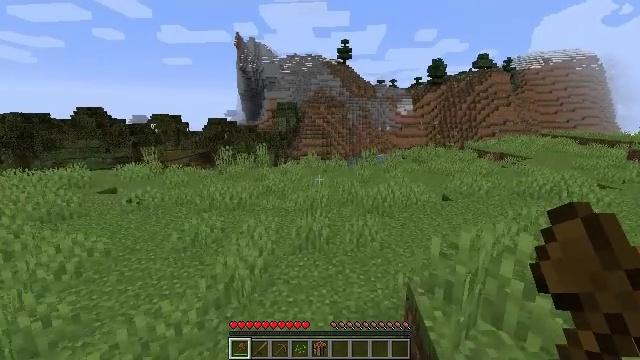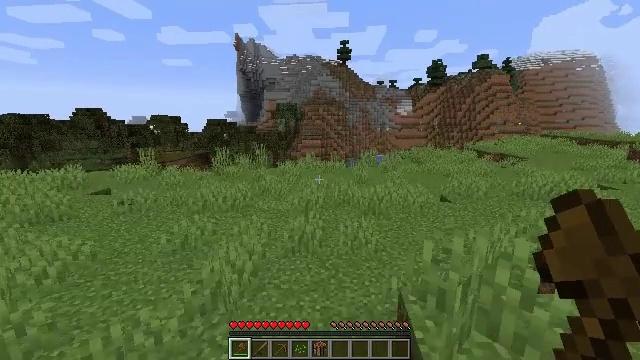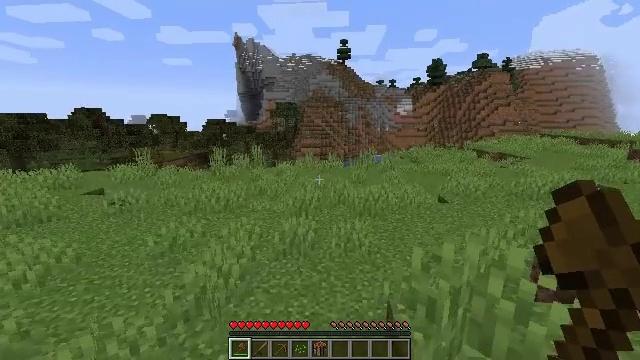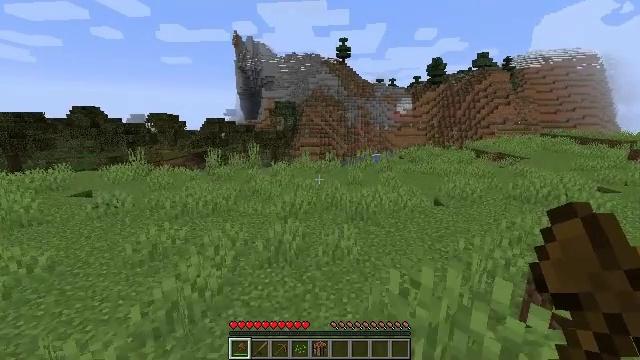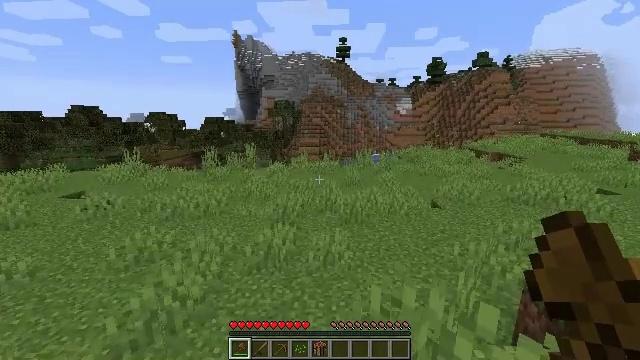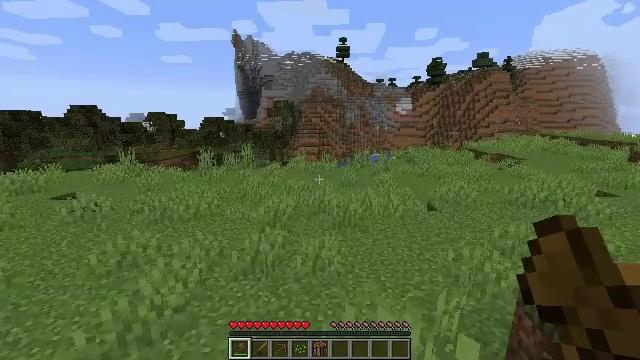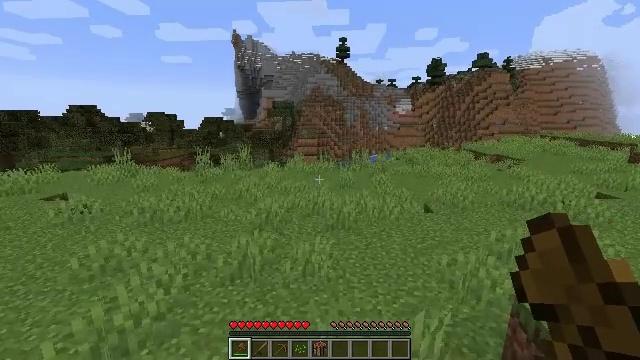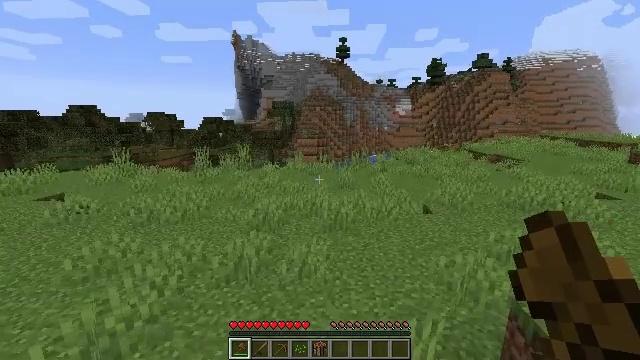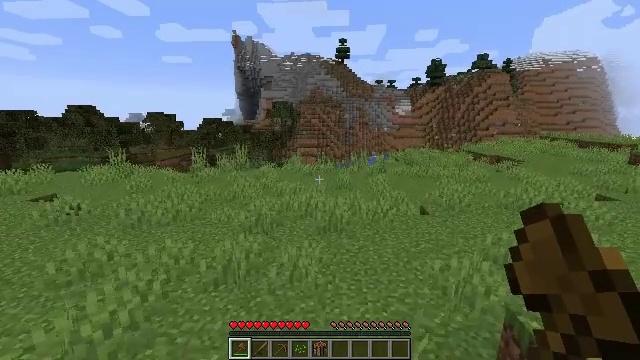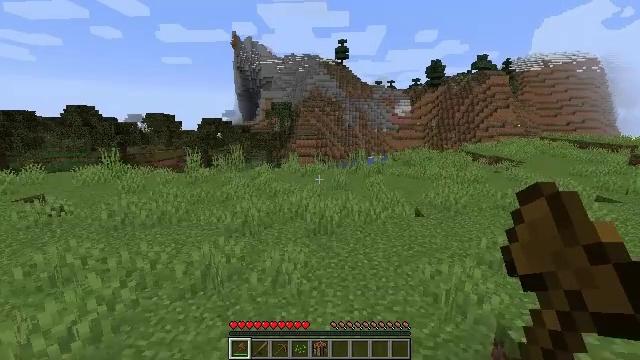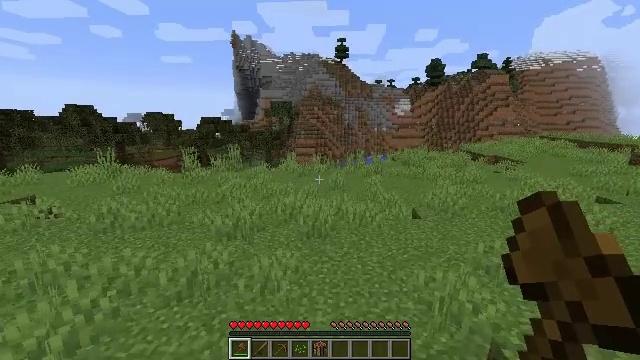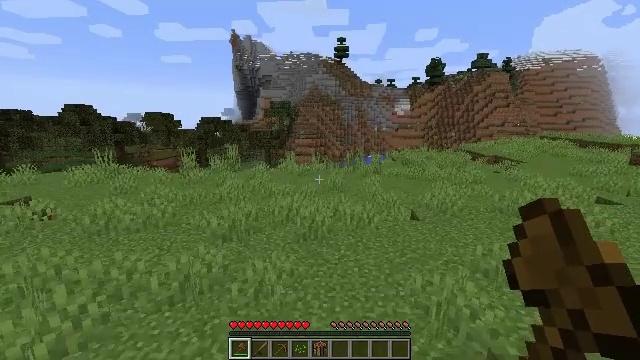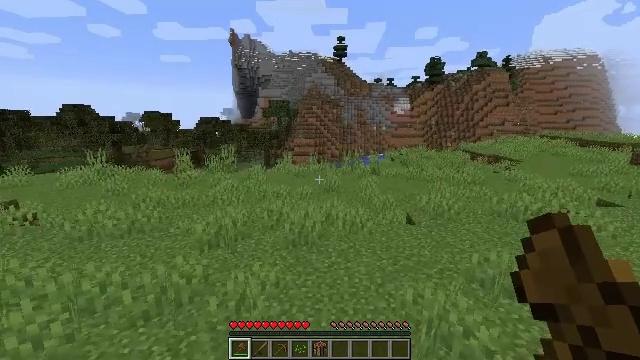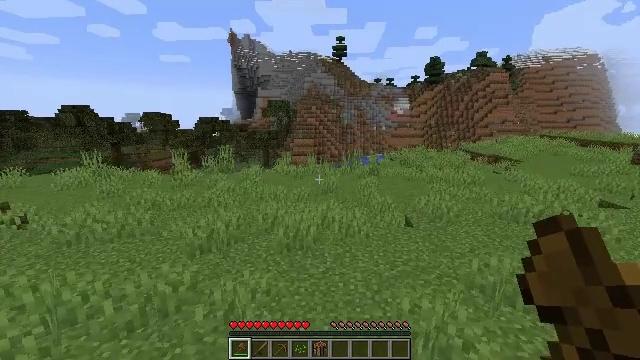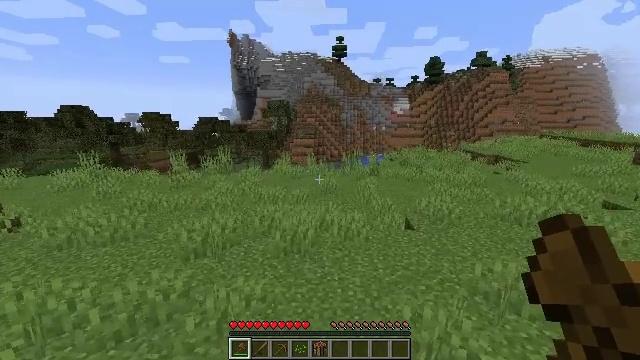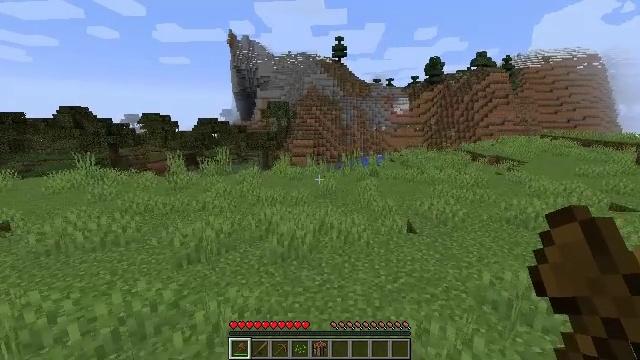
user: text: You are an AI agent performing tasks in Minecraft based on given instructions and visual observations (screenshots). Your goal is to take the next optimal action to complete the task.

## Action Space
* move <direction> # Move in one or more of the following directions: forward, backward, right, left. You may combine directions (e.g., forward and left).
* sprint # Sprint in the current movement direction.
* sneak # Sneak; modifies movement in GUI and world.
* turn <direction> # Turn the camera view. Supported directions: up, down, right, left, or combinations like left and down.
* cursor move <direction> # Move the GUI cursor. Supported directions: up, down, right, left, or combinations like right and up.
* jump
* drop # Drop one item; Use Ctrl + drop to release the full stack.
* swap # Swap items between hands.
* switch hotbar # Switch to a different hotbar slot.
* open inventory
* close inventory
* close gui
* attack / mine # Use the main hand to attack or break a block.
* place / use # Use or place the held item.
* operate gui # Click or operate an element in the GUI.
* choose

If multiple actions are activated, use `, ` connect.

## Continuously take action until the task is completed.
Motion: motion action
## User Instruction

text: Mine the pumpkin from the ground.
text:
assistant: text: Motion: move forward and move right
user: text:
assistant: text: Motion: move forward and move right
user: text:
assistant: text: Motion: move forward and move right
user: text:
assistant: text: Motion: move forward and move right
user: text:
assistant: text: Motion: move forward and move right
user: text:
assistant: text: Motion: move forward and move right
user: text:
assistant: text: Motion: move forward and move right
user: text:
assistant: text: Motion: move forward and move right
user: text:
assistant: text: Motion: move forward and move right
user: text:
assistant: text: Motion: move forward and move right
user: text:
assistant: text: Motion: move forward and move right
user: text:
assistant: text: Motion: move forward and move right
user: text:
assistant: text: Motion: move forward
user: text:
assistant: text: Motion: move forward
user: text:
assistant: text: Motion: move forward
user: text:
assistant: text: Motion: move forward
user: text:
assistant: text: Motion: move forward
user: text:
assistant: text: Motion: move forward
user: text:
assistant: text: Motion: move forward
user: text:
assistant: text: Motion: move forward
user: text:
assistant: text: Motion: move forward
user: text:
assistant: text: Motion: move forward, sprint
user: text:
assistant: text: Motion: move forward, sprint
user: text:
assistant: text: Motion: move forward, sprint
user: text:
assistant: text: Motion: move forward, sprint
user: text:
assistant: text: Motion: move forward, sprint
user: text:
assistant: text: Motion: move forward, sprint
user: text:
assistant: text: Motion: move forward, sprint
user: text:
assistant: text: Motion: move forward, sprint
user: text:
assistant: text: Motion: move forward, sprint